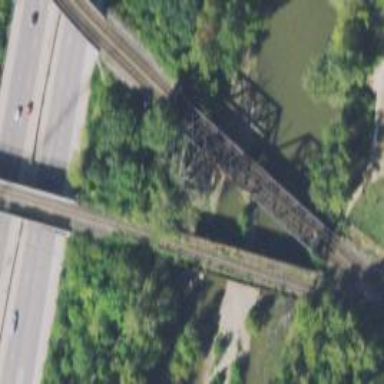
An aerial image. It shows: Abandoned railway.